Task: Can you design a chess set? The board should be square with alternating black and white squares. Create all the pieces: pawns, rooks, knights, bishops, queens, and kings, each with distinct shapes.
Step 4911:
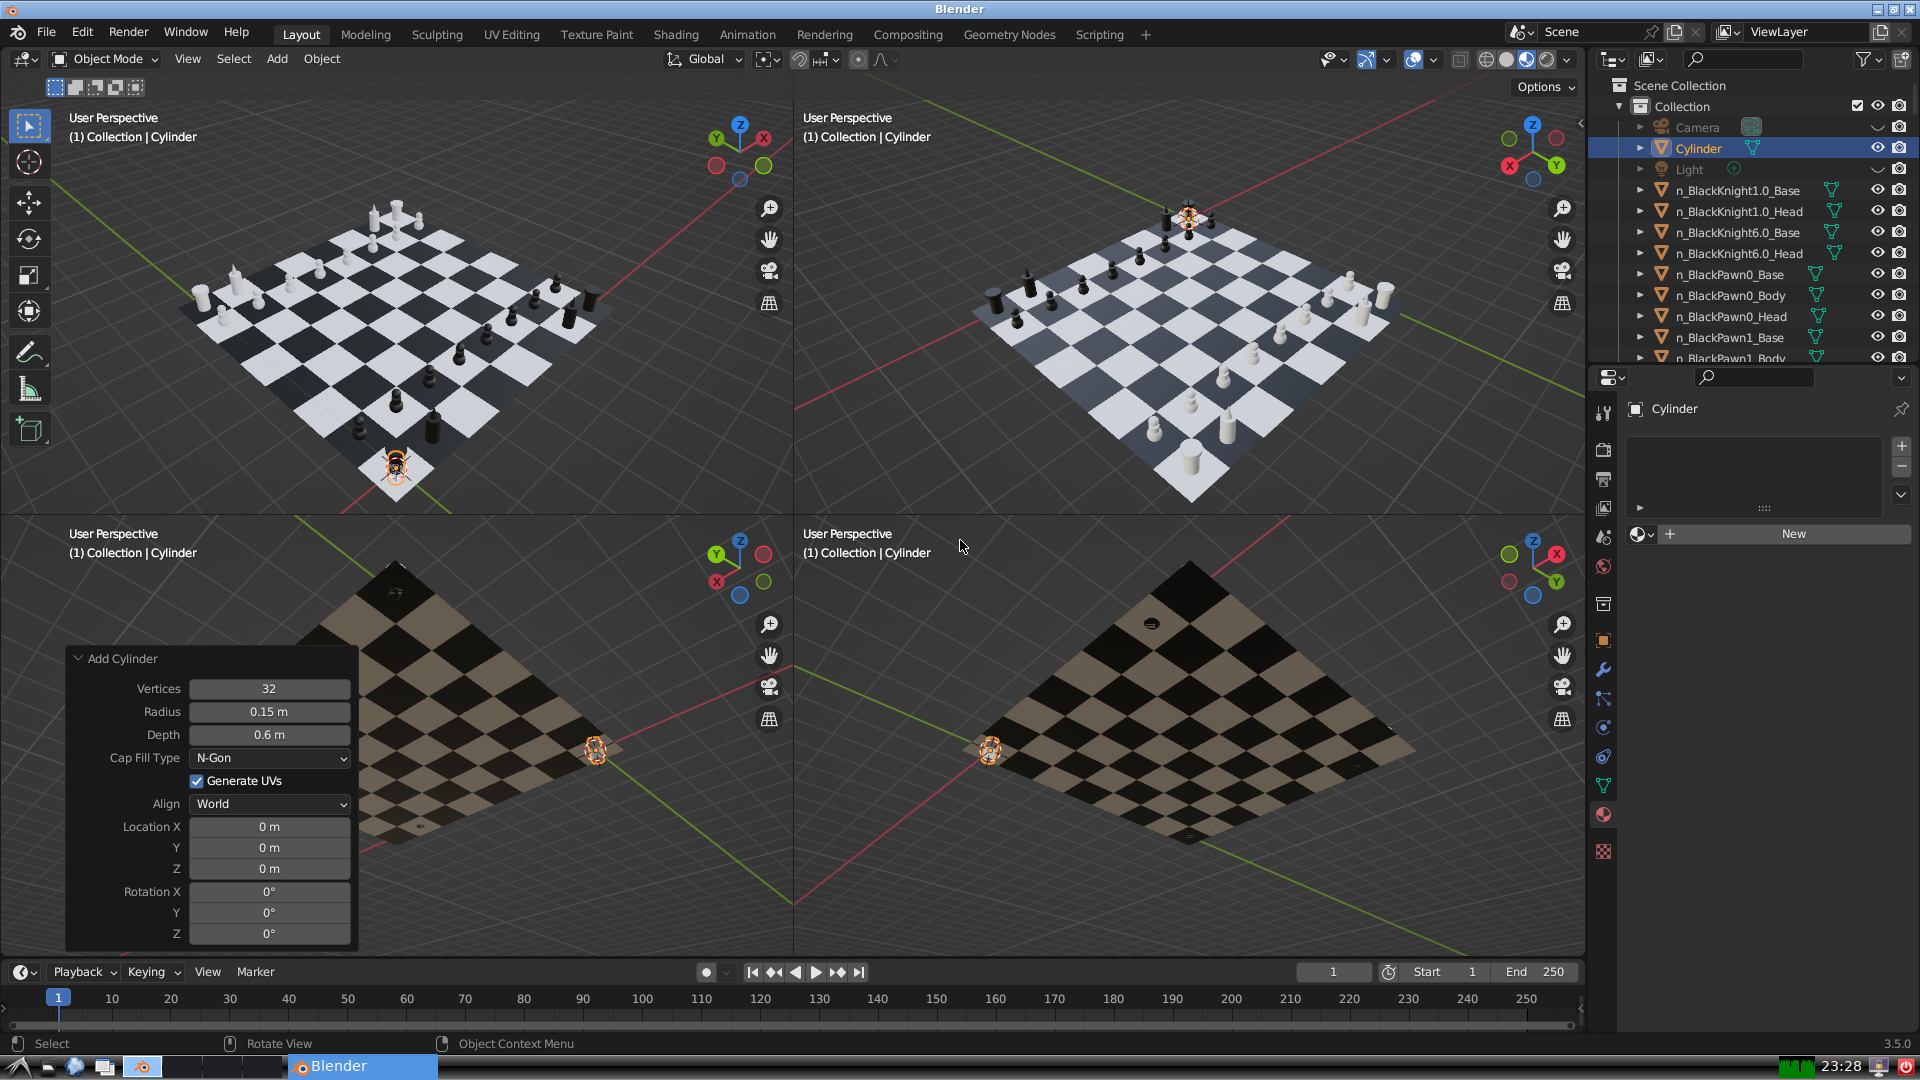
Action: {"key_press": ['Ctrl, Home']}